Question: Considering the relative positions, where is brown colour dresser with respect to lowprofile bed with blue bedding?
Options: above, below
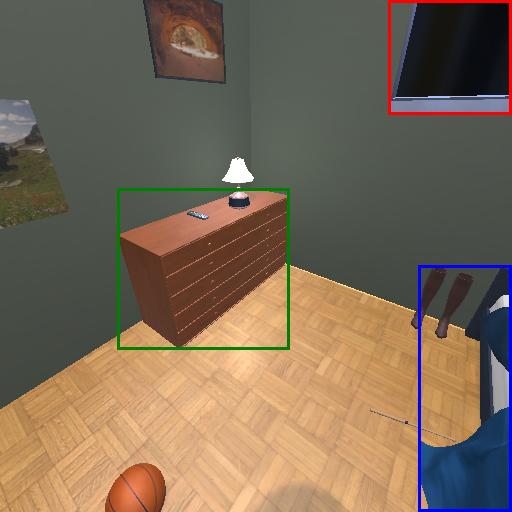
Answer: above